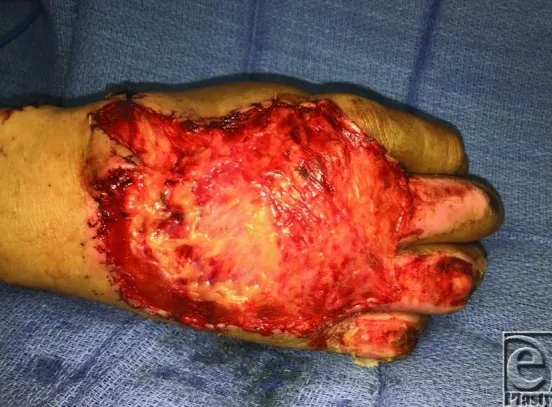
Free parascapular facial flap inset into the wound before skin grafting.
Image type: medical_photograph (other_medical_photograph)